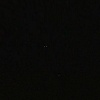
Label: space